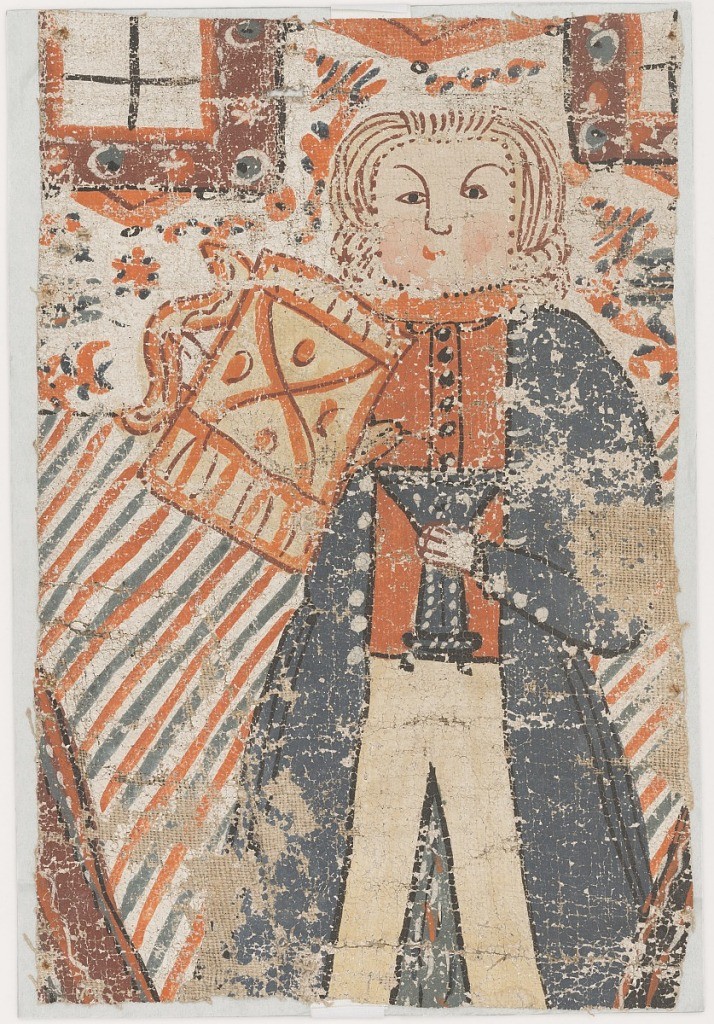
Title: Bonad
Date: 1730–1800
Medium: Hand painted on canvas
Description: a) Scene set within a room with three figures, the middle figure in blue coat is playing the violin; b) single figure in blue coat in same room setting.